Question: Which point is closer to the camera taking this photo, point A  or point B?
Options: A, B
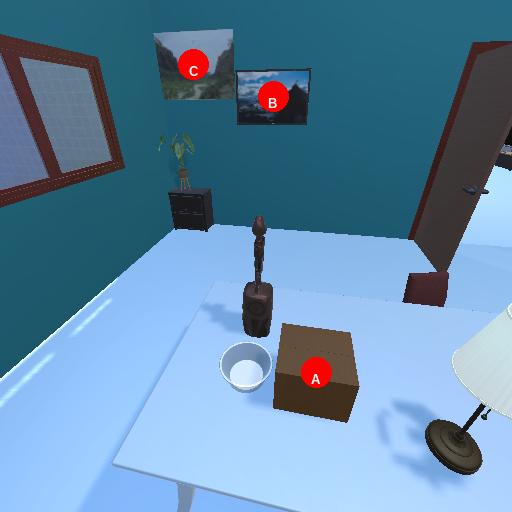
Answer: A